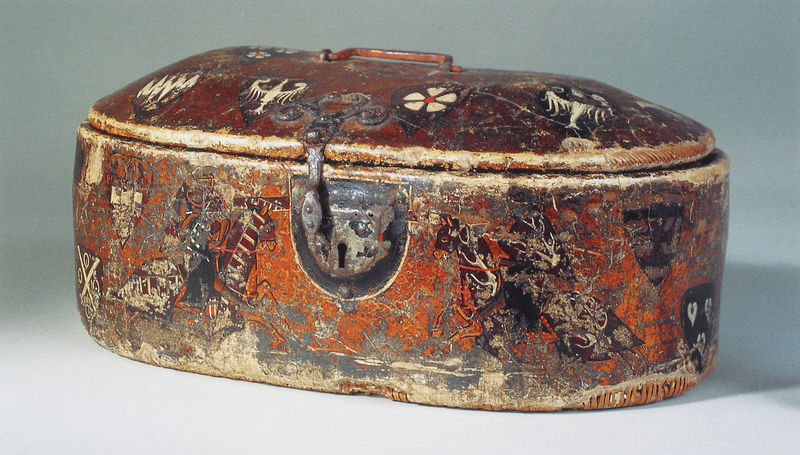
Titel: Wappenkasten
Standort: Quedlinburg (EU - D - Sachsen-Anhalt)
Schlagwörter: adler, blume, braun, holz, rot, schloss, gold, oval, pferd, pferde, reiter, verzierung, bemalt, foto, griff, dose, ritter, kasten, wappen, leder, god, schatulle, bemalung, kästchen, bügel, beschädigt, abgenutzt, käsctchen, schatulle schlossverzierung